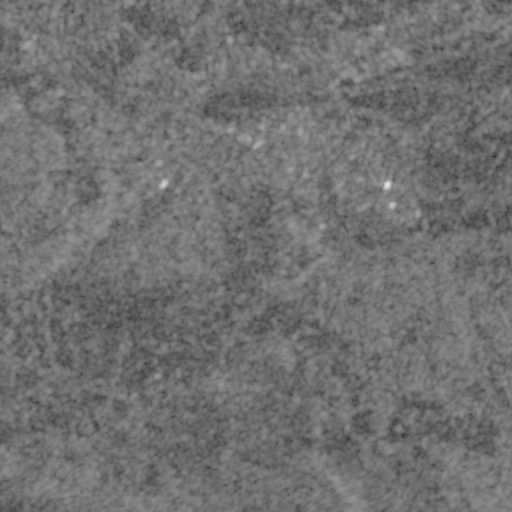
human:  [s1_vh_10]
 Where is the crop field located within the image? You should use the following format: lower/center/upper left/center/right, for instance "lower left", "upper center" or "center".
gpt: The crop field is located in the upper of the image.
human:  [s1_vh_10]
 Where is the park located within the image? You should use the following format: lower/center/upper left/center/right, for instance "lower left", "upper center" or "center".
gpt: The park is located in the upper of the image.
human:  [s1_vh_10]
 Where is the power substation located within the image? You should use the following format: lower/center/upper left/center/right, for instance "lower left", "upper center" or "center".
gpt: The power substation is located in the upper right of the image.
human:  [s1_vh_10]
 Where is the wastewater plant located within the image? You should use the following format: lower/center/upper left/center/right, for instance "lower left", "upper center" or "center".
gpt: The wastewater plant is located in the upper left of the image.
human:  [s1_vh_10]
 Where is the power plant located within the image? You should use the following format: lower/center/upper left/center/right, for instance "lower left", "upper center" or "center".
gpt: There is no power plant in the image.

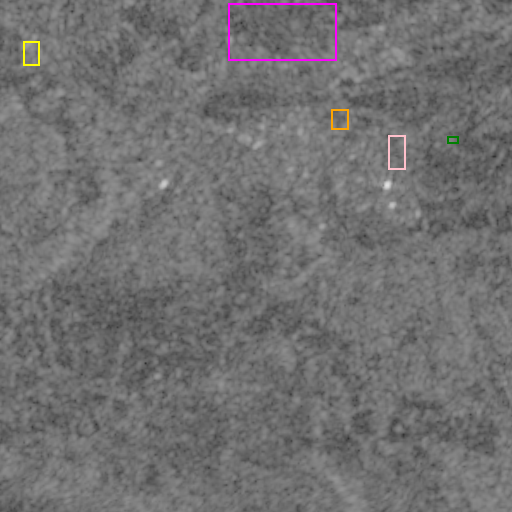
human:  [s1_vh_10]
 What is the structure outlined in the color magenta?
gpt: The structure outlined in magenta is a crop field.
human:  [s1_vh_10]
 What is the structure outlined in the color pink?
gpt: The structure outlined in pink is a park.
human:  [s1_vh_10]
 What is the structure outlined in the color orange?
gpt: The structure outlined in orange is a parking lot.
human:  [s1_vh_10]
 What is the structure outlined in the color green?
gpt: The structure outlined in green is a power substation.
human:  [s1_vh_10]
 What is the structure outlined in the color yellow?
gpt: The structure outlined in yellow is a wastewater plant.
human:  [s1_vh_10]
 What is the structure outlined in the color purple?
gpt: There is no purple outline.